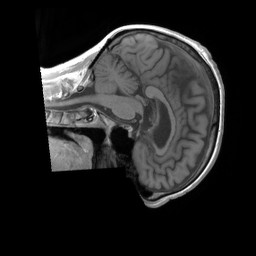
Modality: T1w
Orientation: sagittal
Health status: ill
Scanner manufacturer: siemens
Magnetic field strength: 3 T
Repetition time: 0.4 s
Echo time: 0.00246 s